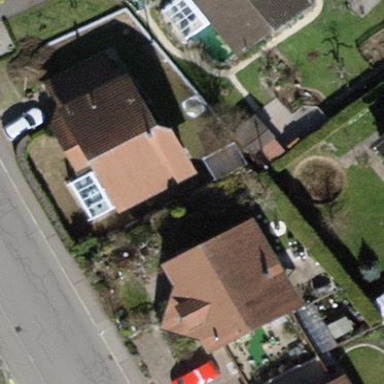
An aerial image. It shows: House with gabled and pitched roof.